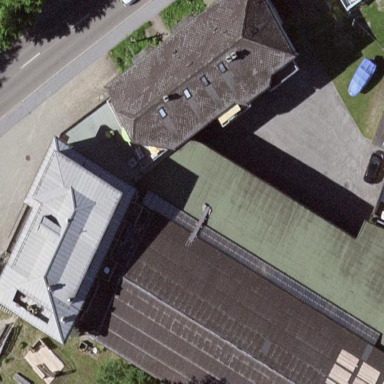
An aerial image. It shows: View of roof of building.